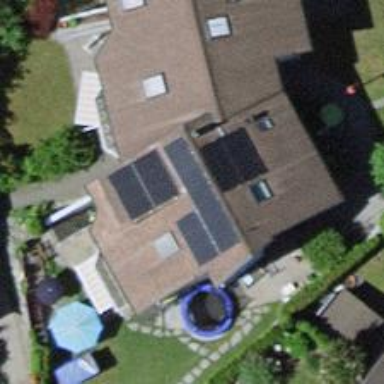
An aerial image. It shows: Solar power generator with photovoltaic panels.